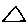
Label: triangle